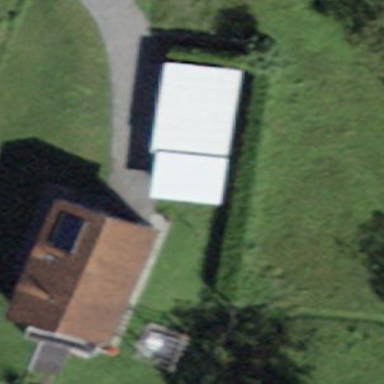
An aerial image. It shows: Hut.